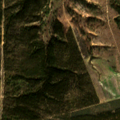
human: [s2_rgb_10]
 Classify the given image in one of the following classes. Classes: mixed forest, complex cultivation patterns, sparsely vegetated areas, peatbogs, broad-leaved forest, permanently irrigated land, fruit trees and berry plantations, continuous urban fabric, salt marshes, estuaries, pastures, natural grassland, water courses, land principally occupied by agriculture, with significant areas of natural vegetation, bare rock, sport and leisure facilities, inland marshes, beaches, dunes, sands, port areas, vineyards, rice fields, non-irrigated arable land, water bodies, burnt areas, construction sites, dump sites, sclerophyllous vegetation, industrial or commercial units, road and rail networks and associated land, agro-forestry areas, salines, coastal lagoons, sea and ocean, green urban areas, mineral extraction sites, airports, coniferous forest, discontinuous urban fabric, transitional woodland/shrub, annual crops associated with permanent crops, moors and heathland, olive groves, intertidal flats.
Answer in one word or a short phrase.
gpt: pastures, transitional woodland/shrub